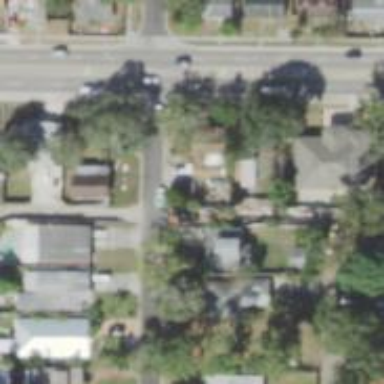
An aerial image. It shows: Alley classified as service road.